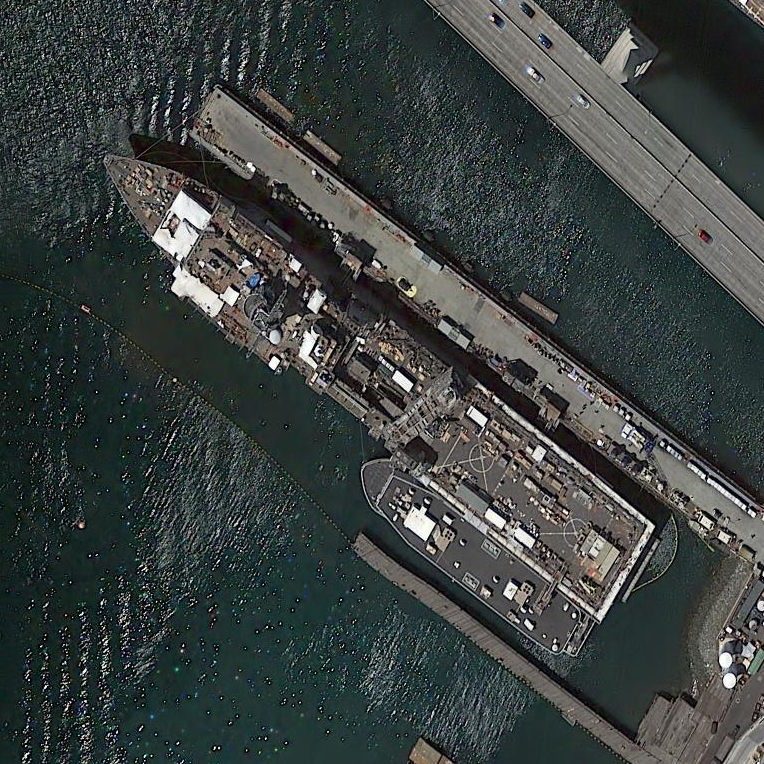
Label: combat